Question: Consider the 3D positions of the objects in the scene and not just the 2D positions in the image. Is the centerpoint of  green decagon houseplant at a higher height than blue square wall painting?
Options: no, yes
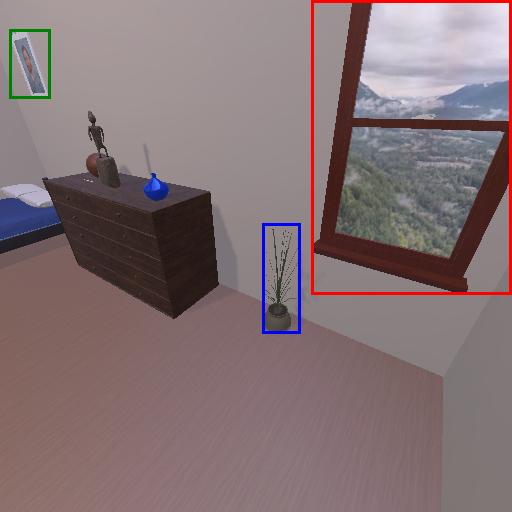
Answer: no